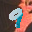
Label: 9